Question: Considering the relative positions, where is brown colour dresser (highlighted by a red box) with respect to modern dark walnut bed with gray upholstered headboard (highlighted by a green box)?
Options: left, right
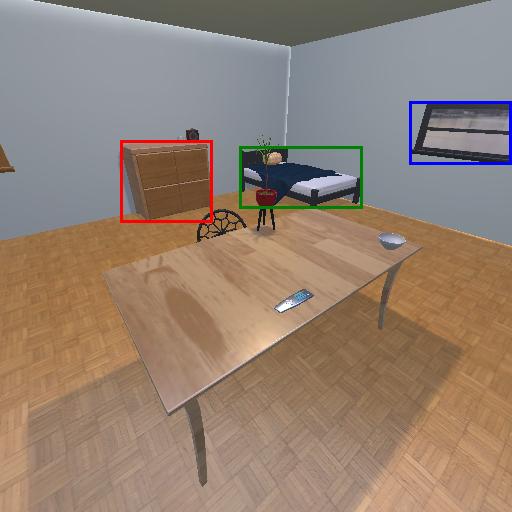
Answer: left